Aerial crown-view tile of a tropical tree (Barro Colorado Island, Panama), acquired 20250124:
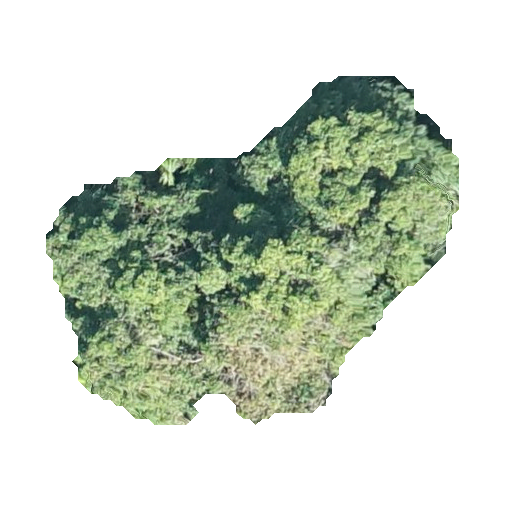
Species: Dendropanax arboreus
GBIF accepted scientific name: Dendropanax arboreus
Crown area: 138.855 m²